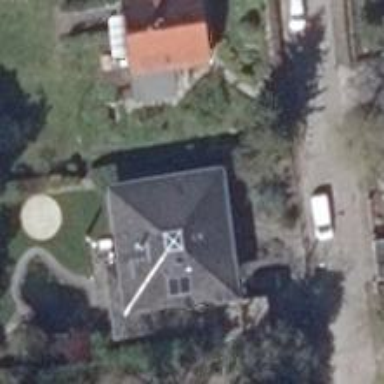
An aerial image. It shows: Simple house.